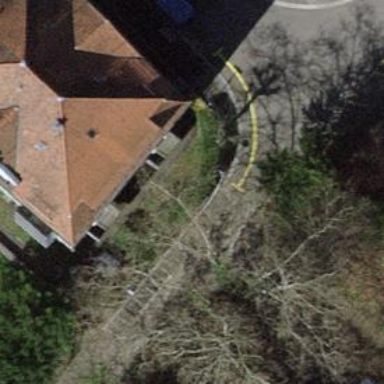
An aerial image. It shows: Steps with sett surface.